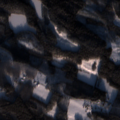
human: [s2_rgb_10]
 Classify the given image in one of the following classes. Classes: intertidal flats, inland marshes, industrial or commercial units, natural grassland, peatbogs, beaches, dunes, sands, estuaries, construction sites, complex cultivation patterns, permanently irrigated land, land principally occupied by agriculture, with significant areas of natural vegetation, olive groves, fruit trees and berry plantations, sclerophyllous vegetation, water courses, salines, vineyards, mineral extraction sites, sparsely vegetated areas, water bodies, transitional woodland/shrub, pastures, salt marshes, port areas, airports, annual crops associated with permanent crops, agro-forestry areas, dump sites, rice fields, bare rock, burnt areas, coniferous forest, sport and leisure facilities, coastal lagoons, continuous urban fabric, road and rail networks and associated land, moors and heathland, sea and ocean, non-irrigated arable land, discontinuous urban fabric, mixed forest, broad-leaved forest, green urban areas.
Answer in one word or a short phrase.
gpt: broad-leaved forest, coniferous forest, mixed forest, transitional woodland/shrub